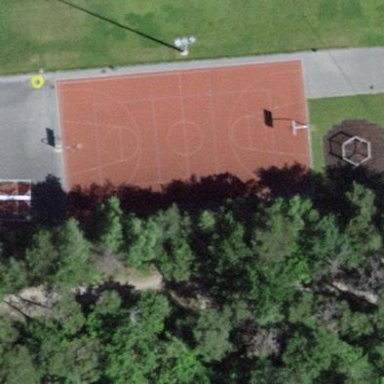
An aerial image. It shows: Basketball court in the leisure land pitch.